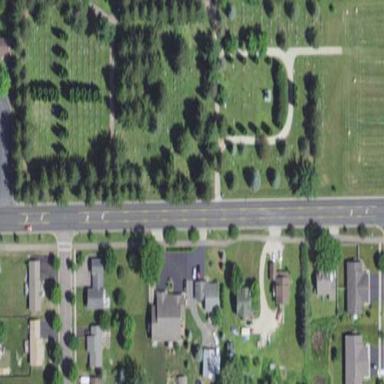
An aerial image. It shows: Cemetery.